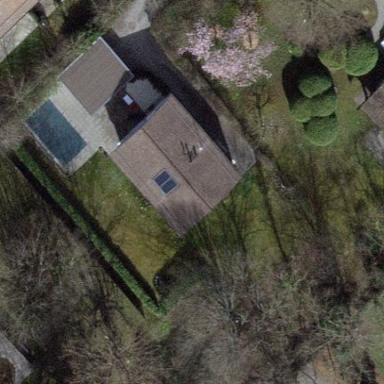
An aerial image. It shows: Garden surrounded by fence.